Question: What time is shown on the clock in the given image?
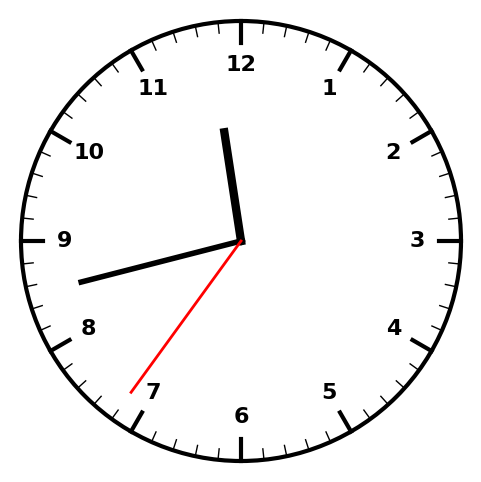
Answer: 11:42:36